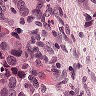
Metastatic tissue present: yes